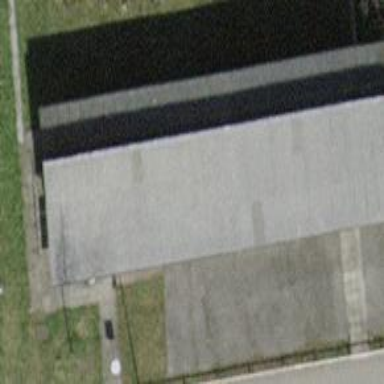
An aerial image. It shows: Shed building.